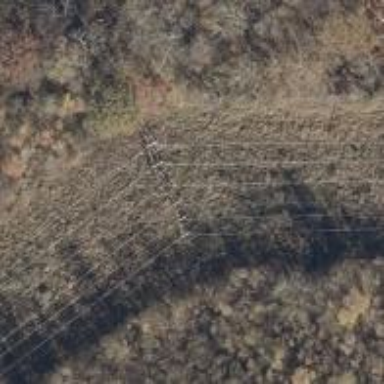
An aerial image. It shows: Power tower.